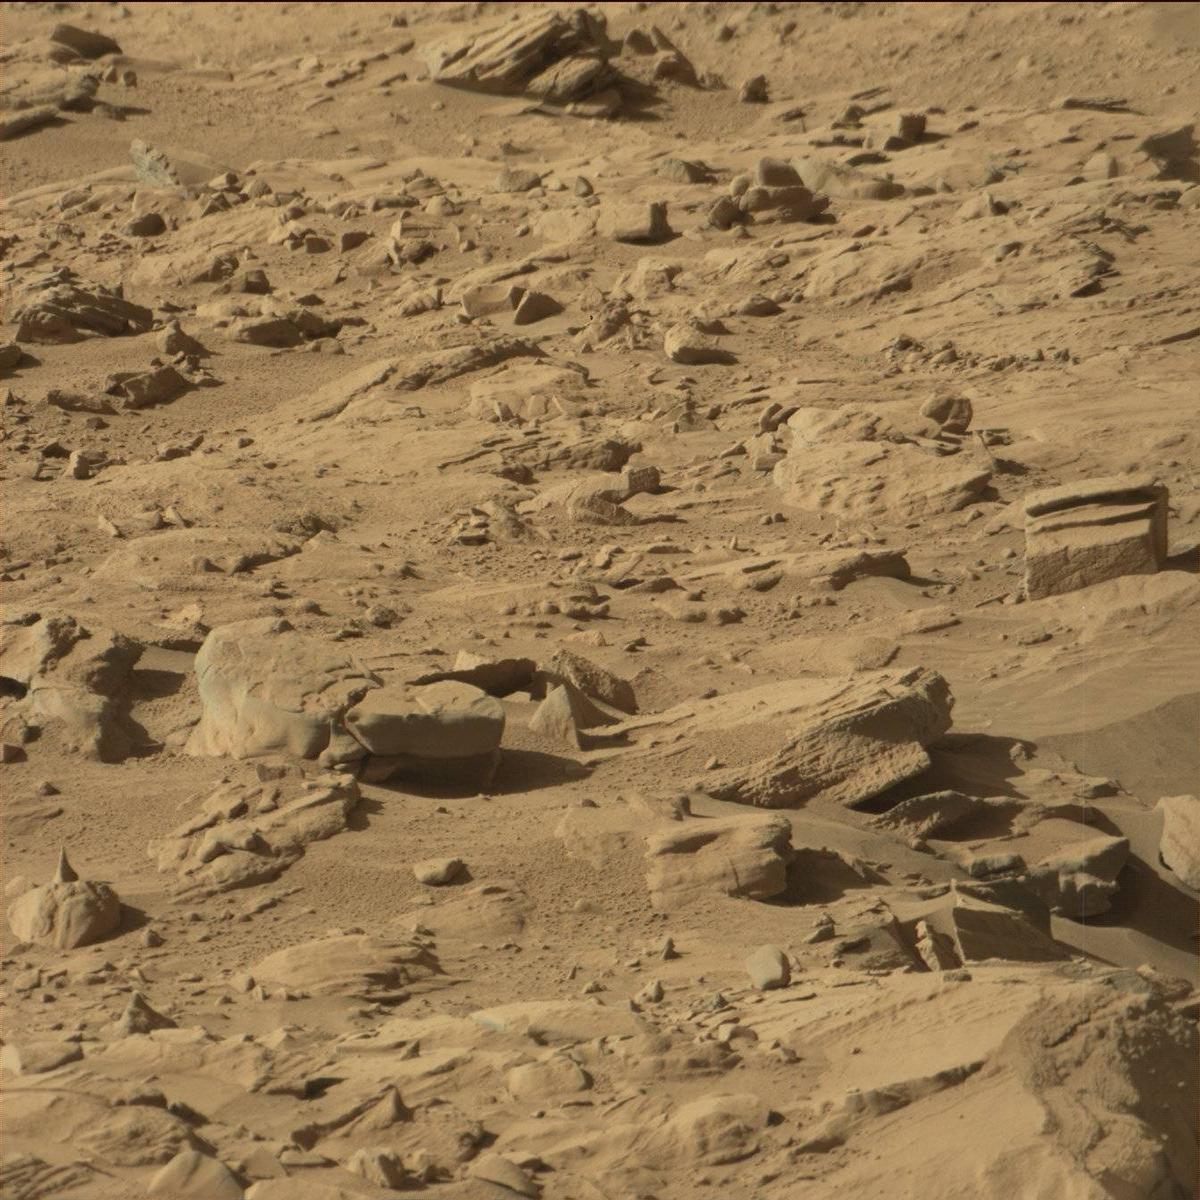
Terrain classes present: Bedrock, Rock, Sand / Soil